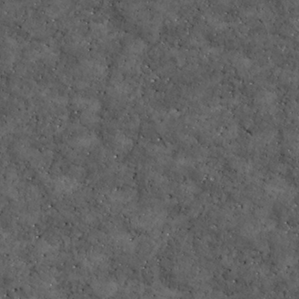
Label: non_frost